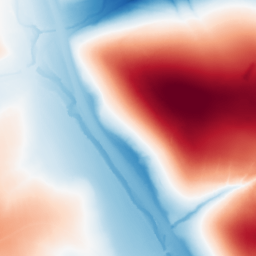
Category: trend_removal
Decomposition family: polynomial_high
Decomposition parameters: degree: 5
Upsampling method: regularized
Upsampling parameters: scale: 2
lambda_reg: 0.01
Upsampling scale: 2